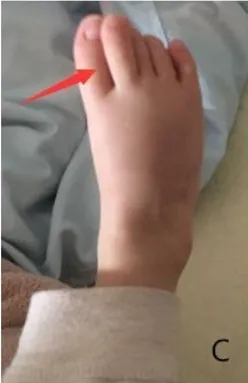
Phenotypes presented in the patient with KAT6B genetic variant. (B,C) Narrow palpebral fissure, ptosis, a broad nasal bridge, bulbous nasal tip, small mouth, thin upper lip, great toes.
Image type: medical_photograph (skin_photograph)